Question: I have a Twitter Bootstrap 3 carousel without .
Instead of those indicator buttons, I use tabs (which I style accordingly in my CSS).
This way, the user has an idea what each slide is (based on the tab label), so it's easier for him to go to the slide he's interested in.

The HTML looks like this:
'''
<div class="carousel slide" data-ride="carousel" id="whatIsCarousel">
<div class="carousel-inner">
<div class="item active">
<img src="slide0.png">
</div>
<div class="item">
<img src="slide1.png">
</div>
...
</div>
<a class="left carousel-control" data-slide="prev" href="#whatIsCarousel">
<span class="glyphicon glyphicon-chevron-left"></span>
</a>
<a class="right carousel-control" data-slide="next" href="#whatIsCarousel">
<span class="glyphicon glyphicon-chevron-right"></span>
</a>
</div>
<ul class="nav nav-justified" id="whatIsCarouselButtons">
<li class="active" data-target="#whatIsCarousel" data-slide-to="0">
<a data-toggle="tab" href="#">Slide 0</a>
</li>
<li data-target="#whatIsCarousel" data-slide-to="1">
<a data-toggle="tab" href="#">Slide 1</a>
</li>
...
</ul>
'''
The CSS is irrelevant, but <URL>.
The tabs works well: When I click on one of the tabs, the carousel slides to the appropriate slide, and the correct tab becomes active (highlights).
The carousel controls (left and right) work partially: when I click on one of the controls (or it slides automatically), the carousel slides to the appropriate slide, but the active tab does not change.
Here's what I got so far in my javascript:
'''
$(document).ready( function() {
$carousel.carousel();
$('#whatIsCarousel').on('slide.bs.carousel', function(e) {
var from = active.index();
var next = $(event.relatedTarget);
var to = next.index();
// Is to the index of the next slide?
// How do I find tab that needs to be active next?
});
});
'''
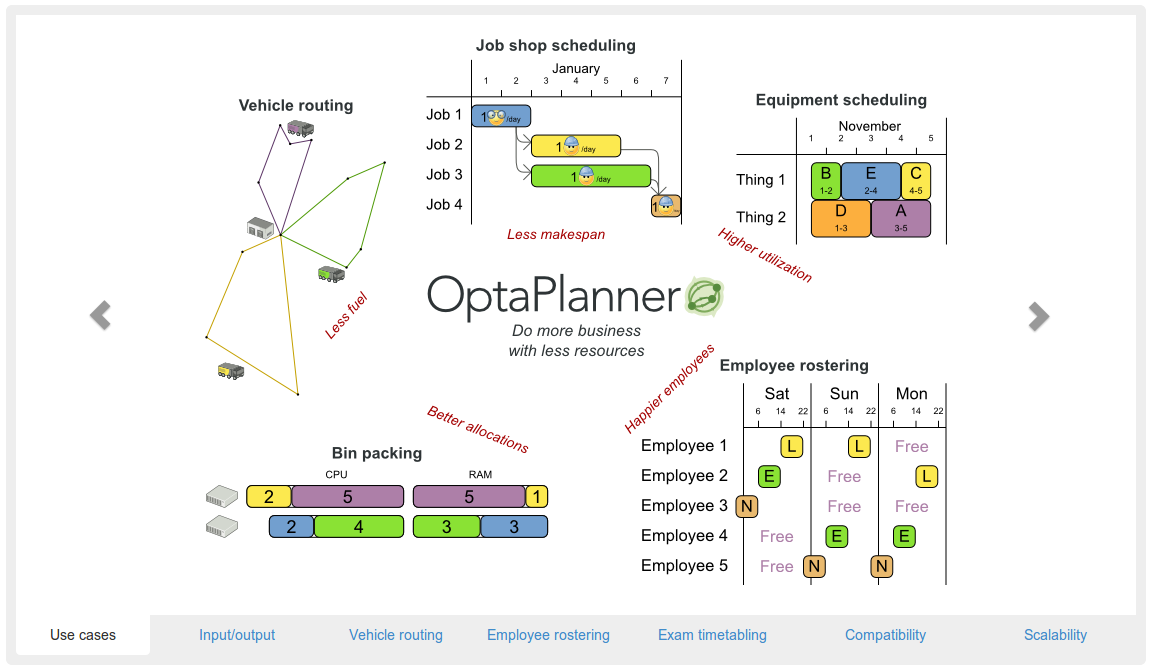
Answer: I hope this way could help you :
: <URL>
:
'''
$(document).ready( function() {
$('.carousel').carousel();
$('#whatIsCarousel').on('slide.bs.carousel', function(e) {
var from = $('.nav li.active').index();
var next = $(e.relatedTarget);
var to = next.index();
// This could interest you
$('.nav li').removeClass('active').eq(to).addClass('active');
});
});
'''
:
'''
$('.nav li').removeClass('active').eq(to).addClass('active');
'''
'active'